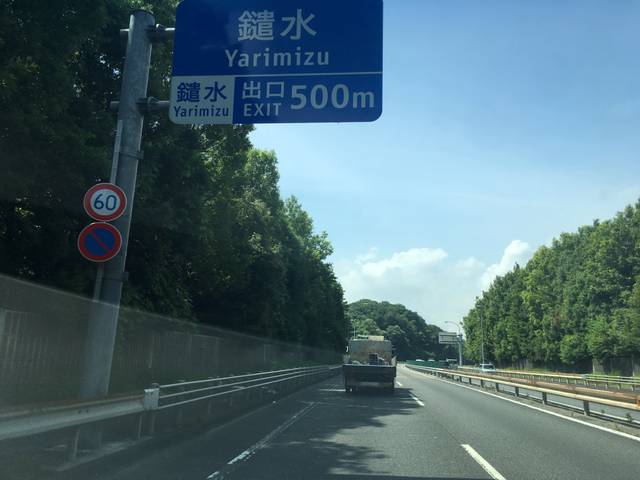
Region: Japan
Coordinates: 35.622, 139.346